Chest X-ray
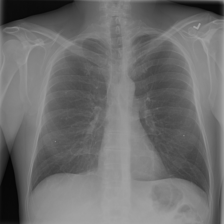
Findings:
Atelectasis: negative
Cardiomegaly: negative
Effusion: negative
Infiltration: negative
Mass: negative
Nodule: negative
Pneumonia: negative
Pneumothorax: negative
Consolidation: negative
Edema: negative
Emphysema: negative
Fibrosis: negative
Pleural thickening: negative
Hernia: negative